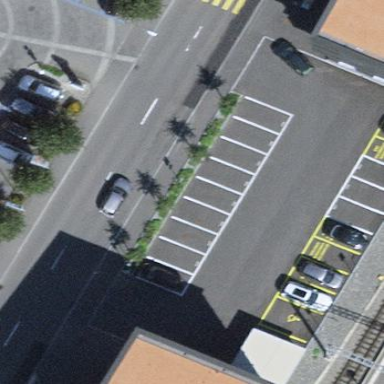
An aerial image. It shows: Park and ride parking facility with surface parking.